Interaction volume radius: 5 \u00c5
Interaction volume height: 20 \u00c5
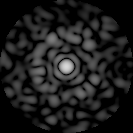
Disorder parameter: 0.8427